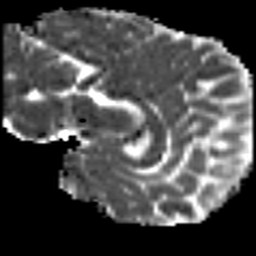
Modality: MD
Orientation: sagittal
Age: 25
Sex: male
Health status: ill
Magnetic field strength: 3 T
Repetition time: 8.4 s
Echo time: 0.0926 s